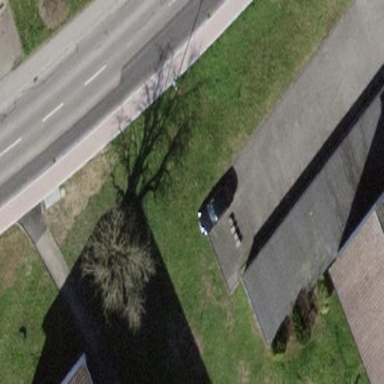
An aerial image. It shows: Garage building.